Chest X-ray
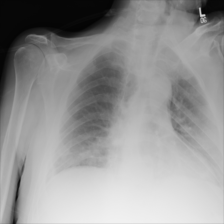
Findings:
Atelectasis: positive
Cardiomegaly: negative
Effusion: negative
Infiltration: positive
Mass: negative
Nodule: negative
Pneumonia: negative
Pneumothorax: negative
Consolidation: negative
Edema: negative
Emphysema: negative
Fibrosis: negative
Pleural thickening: negative
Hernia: negative